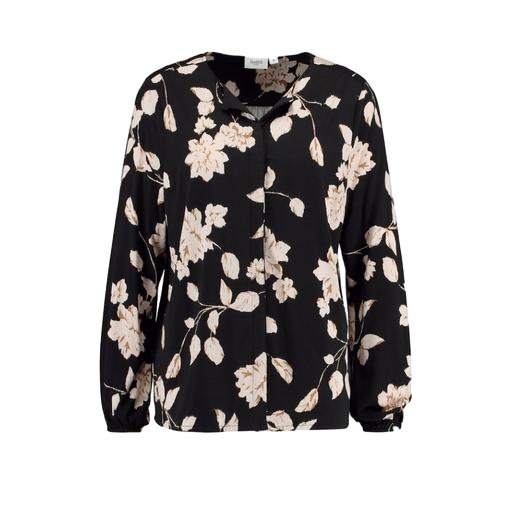
black signature floral-print shirt, black leaf-print blouse, black v-neck floral-print blouse, white background